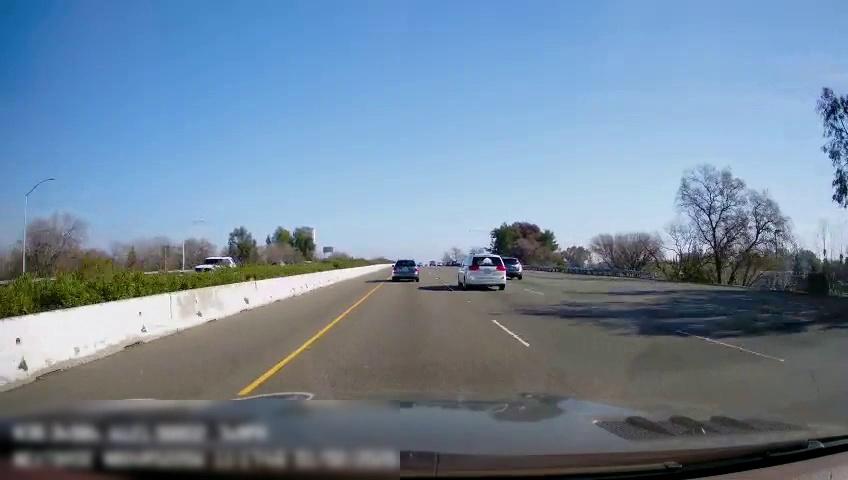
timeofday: Day
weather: Sunny
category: Drivable Space
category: Vehicles | Car
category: Vehicles | SUV
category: Vehicles | Car
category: Vehicles | SUV
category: Lanes | Current Lane
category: Lanes | Current Lane
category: Lanes | Alternate Lane